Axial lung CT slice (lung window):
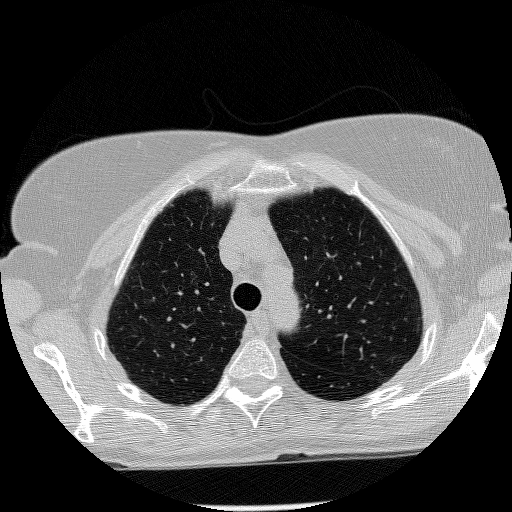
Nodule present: no